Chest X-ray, PA view. Patient: 68 years old, sex M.
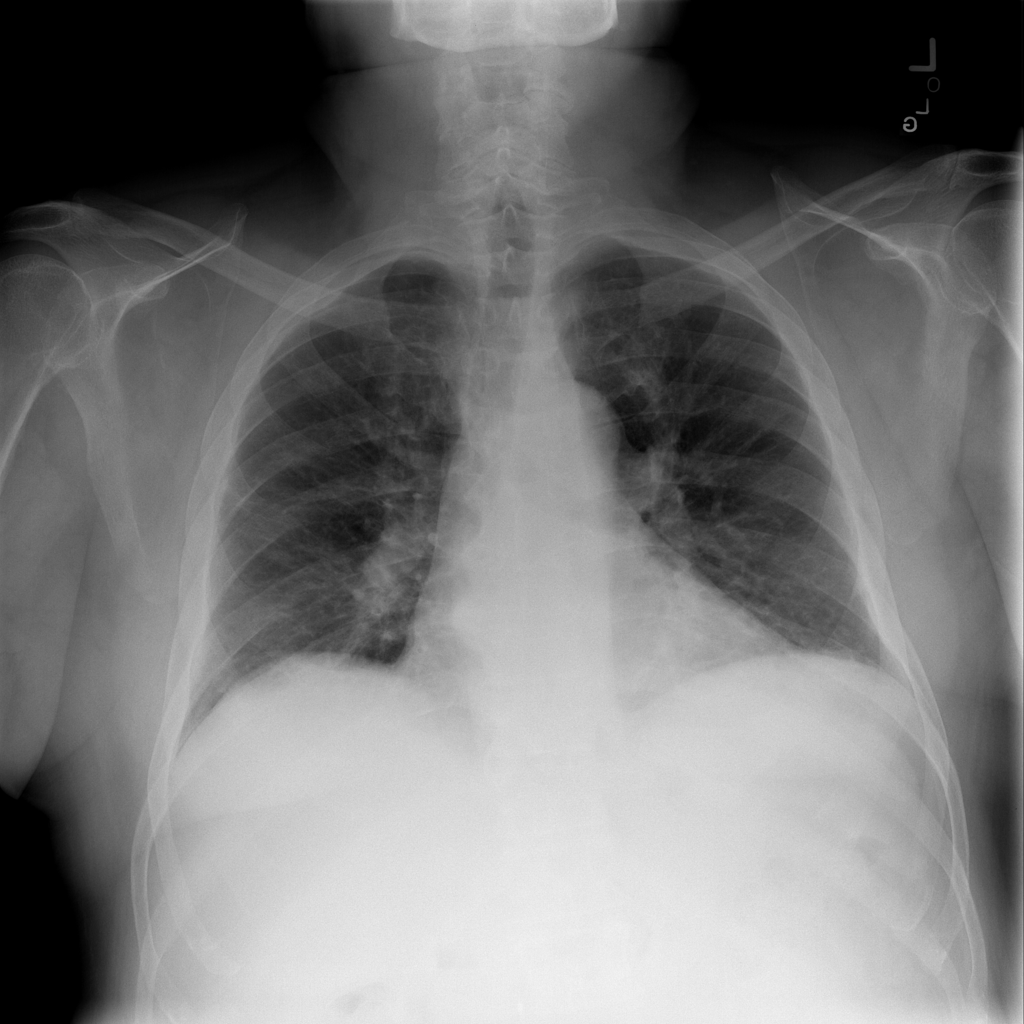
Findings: Consolidation